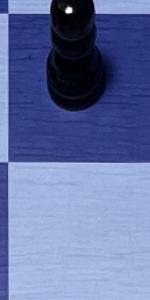
Label: Empty